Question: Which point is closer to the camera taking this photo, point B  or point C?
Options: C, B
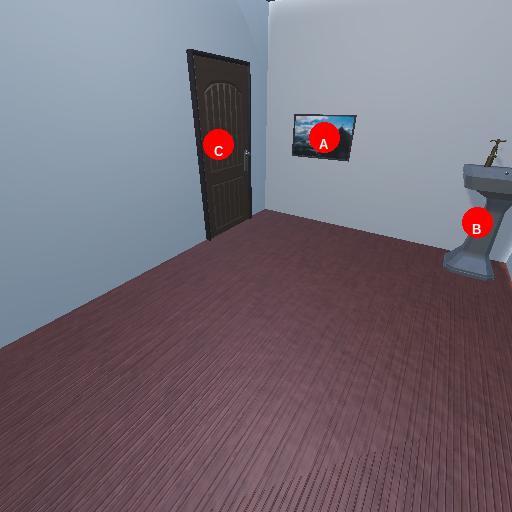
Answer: C